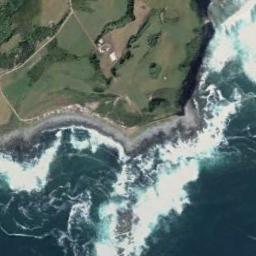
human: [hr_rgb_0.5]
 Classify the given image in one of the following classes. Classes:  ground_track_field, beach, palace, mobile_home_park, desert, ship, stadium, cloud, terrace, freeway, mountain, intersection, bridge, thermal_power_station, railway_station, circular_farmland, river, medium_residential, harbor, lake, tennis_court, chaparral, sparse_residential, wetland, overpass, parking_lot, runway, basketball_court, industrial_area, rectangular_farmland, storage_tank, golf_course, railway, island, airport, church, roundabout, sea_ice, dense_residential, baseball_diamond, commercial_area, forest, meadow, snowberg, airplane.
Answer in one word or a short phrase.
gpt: beach